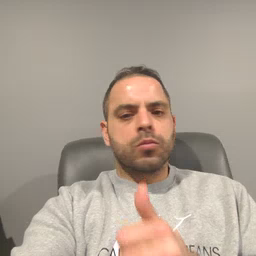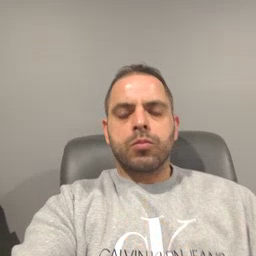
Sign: find